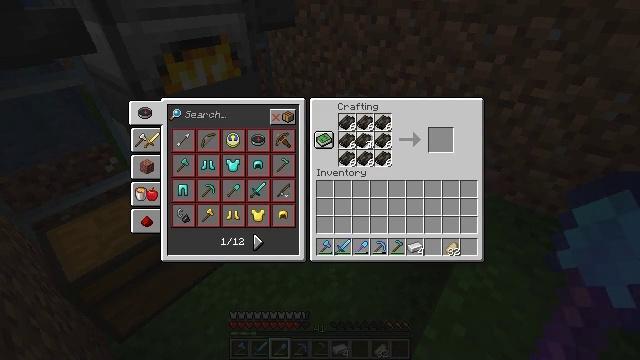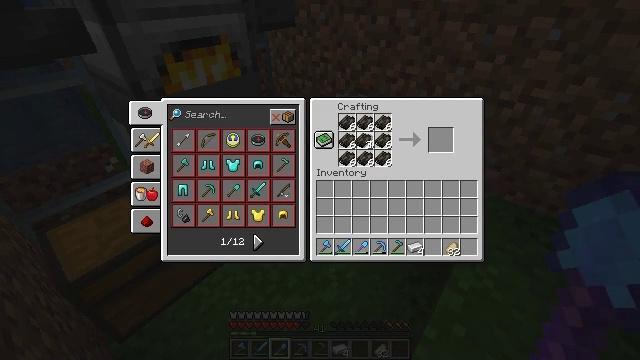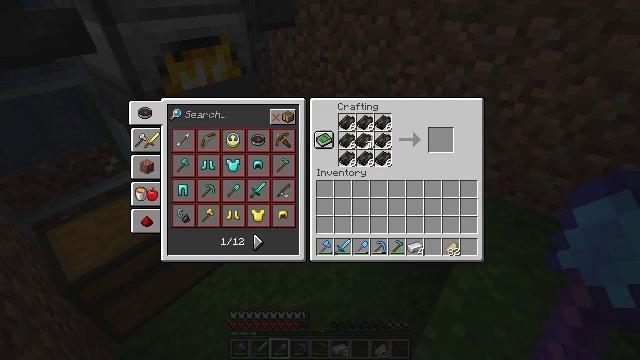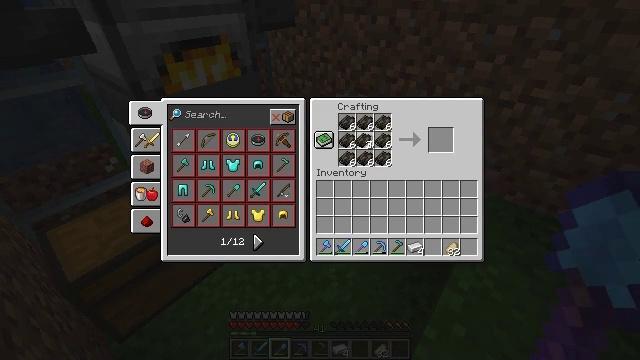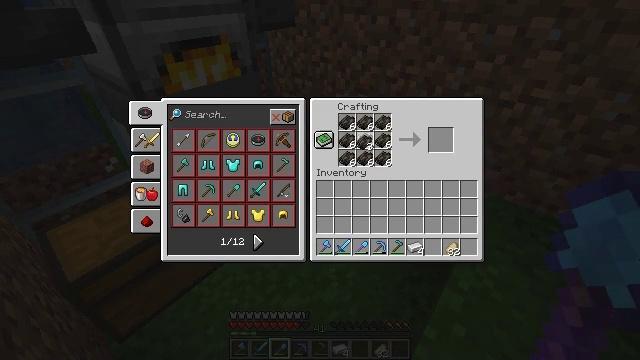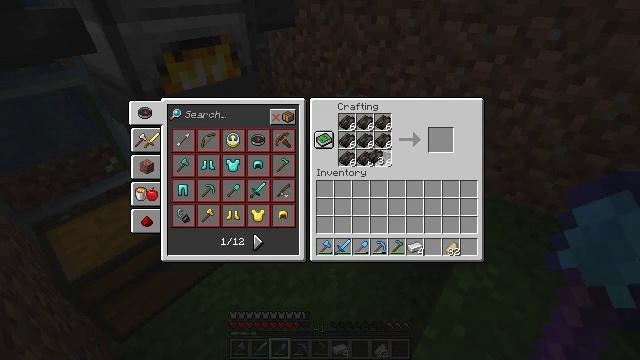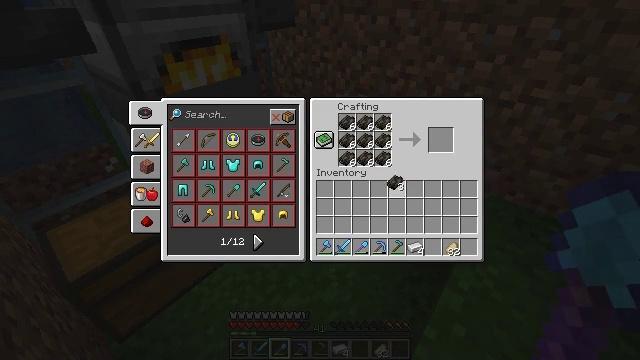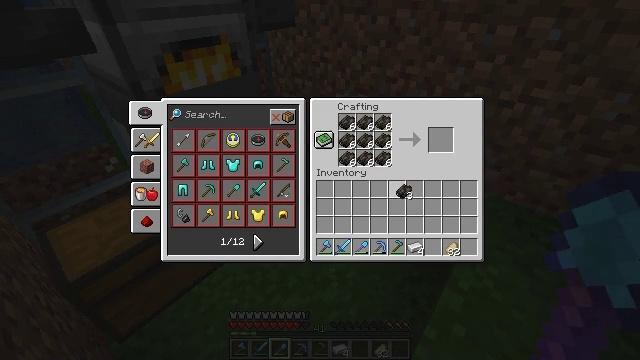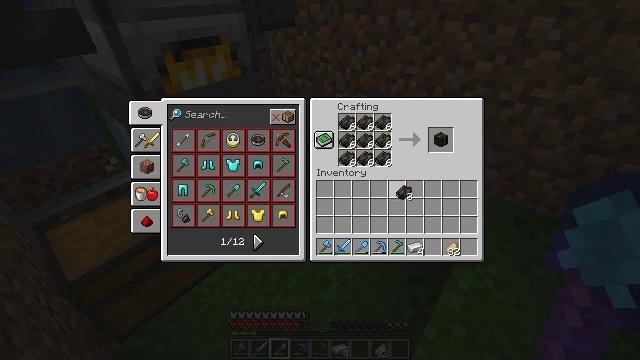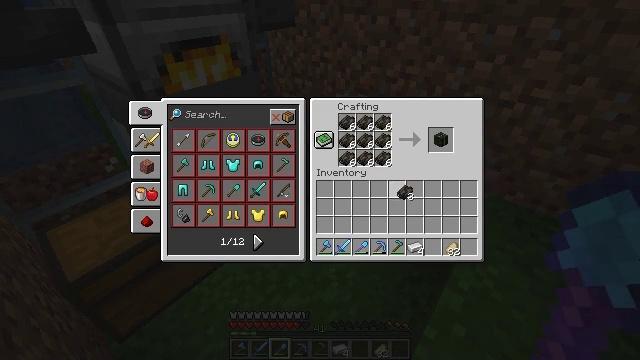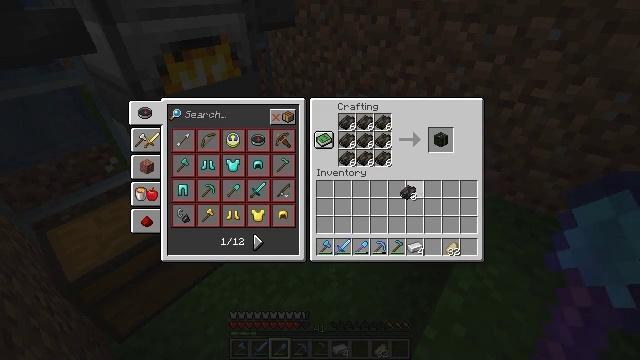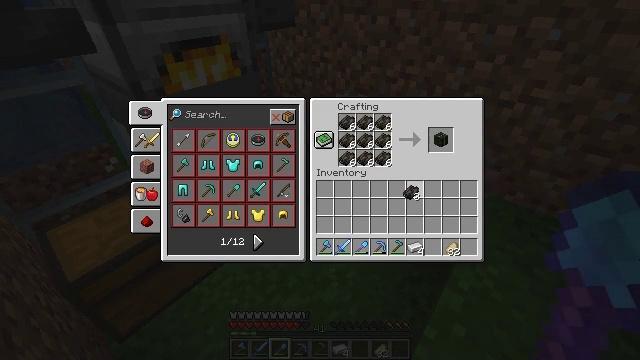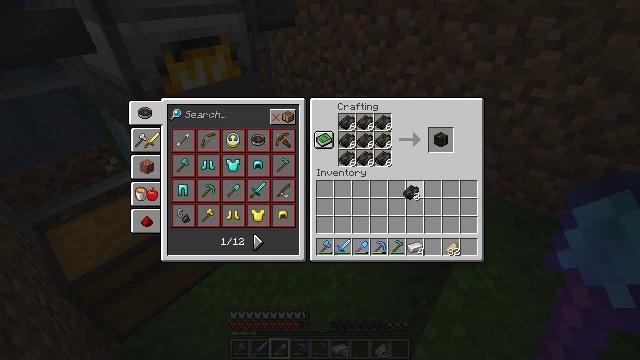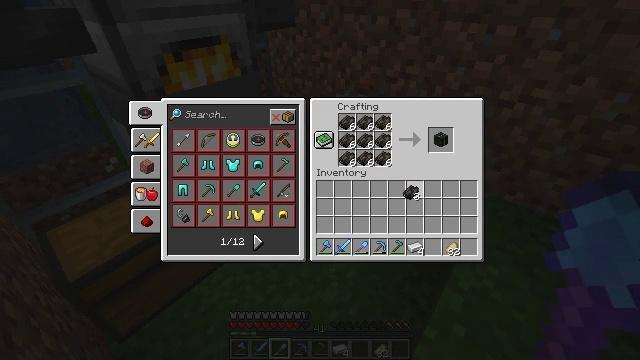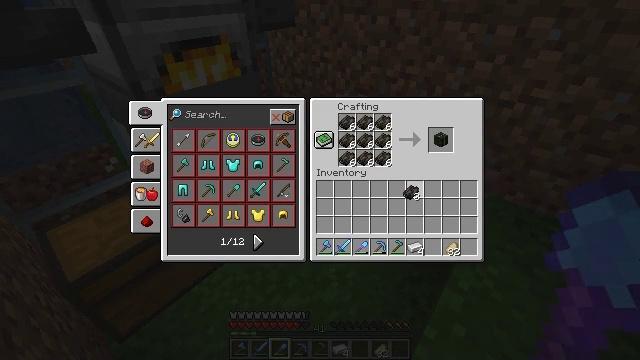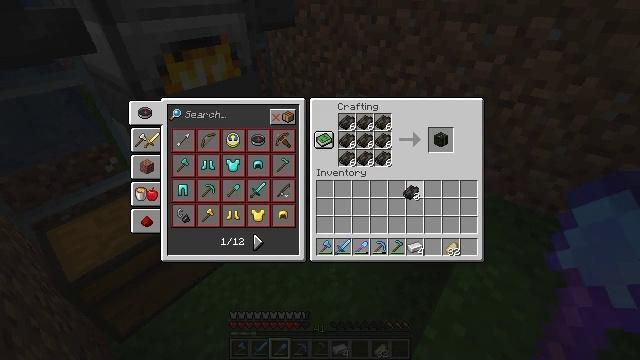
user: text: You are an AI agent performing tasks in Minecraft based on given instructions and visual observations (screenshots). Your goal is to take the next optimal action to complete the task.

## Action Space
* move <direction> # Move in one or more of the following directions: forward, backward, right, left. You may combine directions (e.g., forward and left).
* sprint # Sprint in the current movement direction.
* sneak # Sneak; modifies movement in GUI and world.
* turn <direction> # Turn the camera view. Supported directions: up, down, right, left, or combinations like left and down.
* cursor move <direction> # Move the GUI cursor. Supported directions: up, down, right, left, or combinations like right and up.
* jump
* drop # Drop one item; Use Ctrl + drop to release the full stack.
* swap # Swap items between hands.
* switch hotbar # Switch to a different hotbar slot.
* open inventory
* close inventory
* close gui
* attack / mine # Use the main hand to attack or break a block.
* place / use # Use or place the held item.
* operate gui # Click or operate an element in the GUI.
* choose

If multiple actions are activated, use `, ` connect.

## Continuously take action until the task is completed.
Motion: motion action
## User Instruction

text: To get a dried kelp block, open a crafting table.
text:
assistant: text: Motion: sneak, operate gui
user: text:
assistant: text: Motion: sneak, operate gui
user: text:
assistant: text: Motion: sneak
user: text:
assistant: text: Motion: sneak
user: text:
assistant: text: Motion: cursor move right and down
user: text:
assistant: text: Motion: cursor move right and down
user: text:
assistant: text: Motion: cursor move right and down
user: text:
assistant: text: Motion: no_op
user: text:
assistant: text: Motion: no_op
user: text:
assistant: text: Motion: no_op
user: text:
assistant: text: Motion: no_op
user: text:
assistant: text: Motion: no_op
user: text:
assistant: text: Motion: operate gui
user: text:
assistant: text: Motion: operate gui
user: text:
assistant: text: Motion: operate gui
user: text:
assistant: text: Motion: operate gui
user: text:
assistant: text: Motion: no_op
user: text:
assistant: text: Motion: no_op
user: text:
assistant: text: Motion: no_op
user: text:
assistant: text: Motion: no_op
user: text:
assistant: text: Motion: cursor move right and up
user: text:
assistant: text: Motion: cursor move up
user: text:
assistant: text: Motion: sneak, cursor move up
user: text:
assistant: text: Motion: sneak
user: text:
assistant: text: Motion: sneak
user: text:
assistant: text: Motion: sneak
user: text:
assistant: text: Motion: sneak
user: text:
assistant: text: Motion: sneak, operate gui
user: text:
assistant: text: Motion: sneak, operate gui
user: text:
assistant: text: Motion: sneak, operate gui